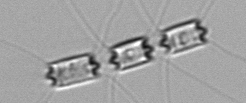
Label: Chaetoceros_didymus